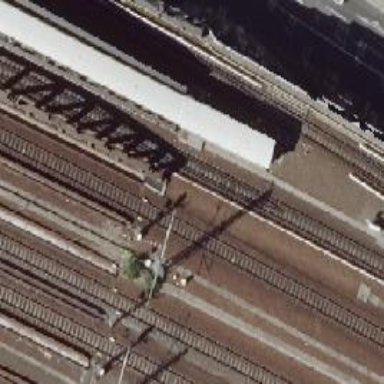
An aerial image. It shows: Railway bridge with electrified contact lines.